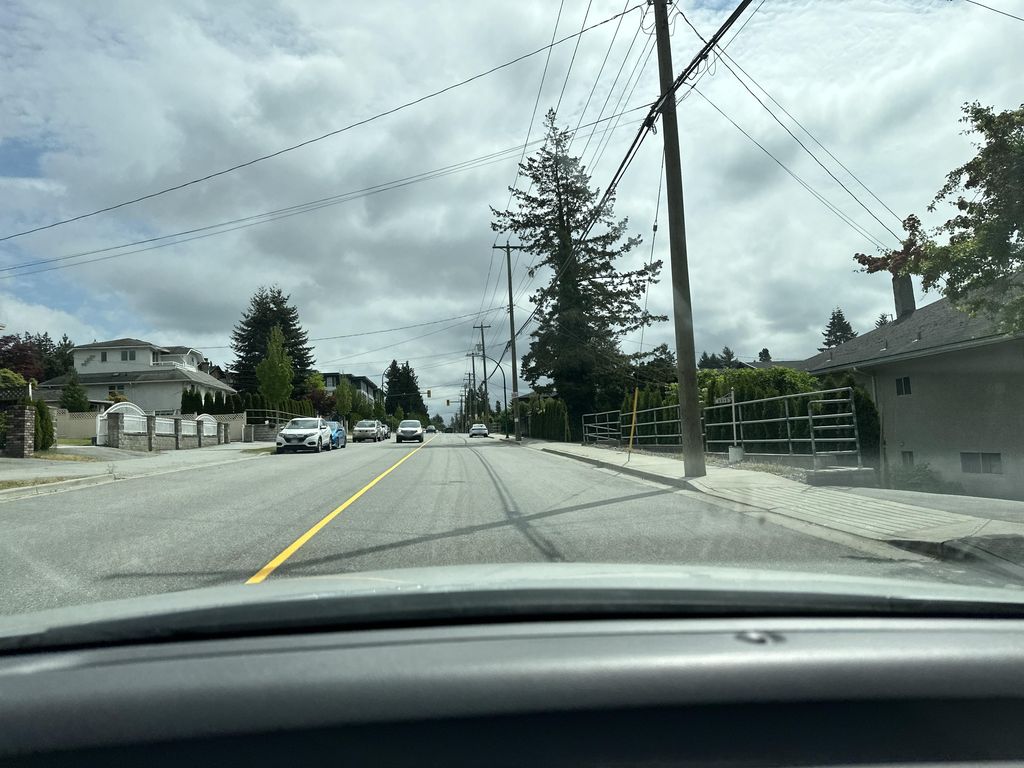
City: vancouver